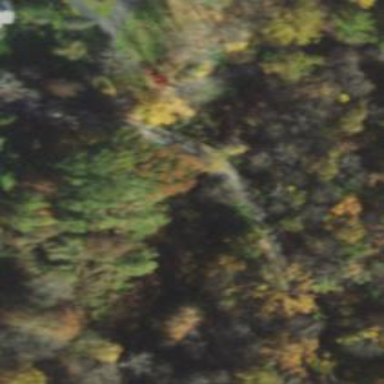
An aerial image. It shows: Culvert tunnel.